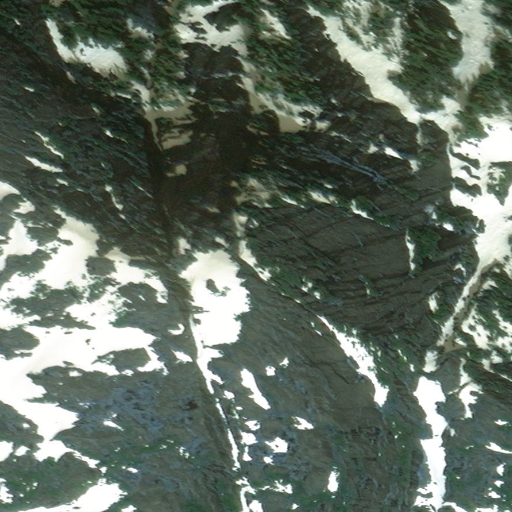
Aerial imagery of mountain in Alaska named Stewart Peak containing only unknown